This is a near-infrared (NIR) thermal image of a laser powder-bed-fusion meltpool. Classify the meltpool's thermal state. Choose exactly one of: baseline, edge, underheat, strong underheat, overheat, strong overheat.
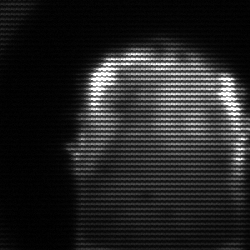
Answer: baseline